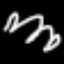
Label: squiggle